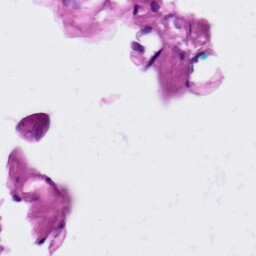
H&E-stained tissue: Lung